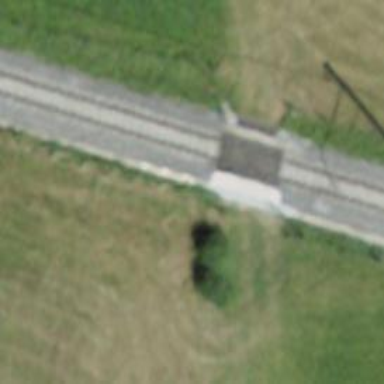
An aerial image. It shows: Railway level crossing.